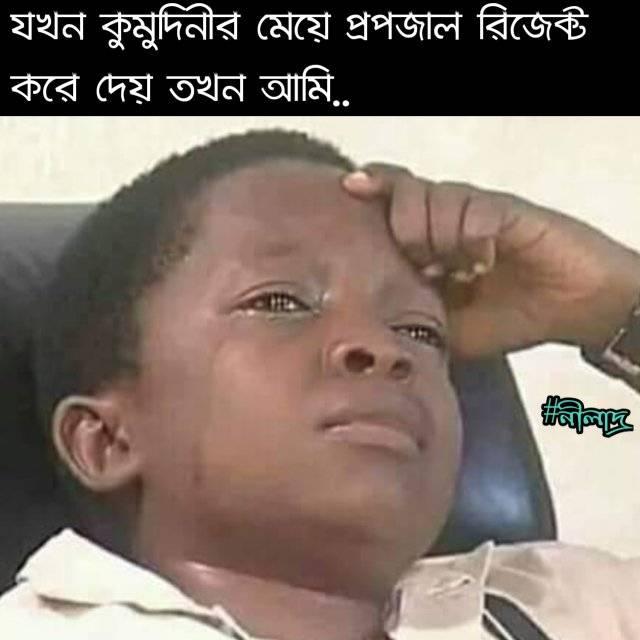
Caption: যখন কুমুদিনীর মেয়ে প্রপজাল রিজেক্ট করে দেয় তখন আমি...
Label: non-hate